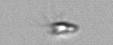
Label: Calciopappus